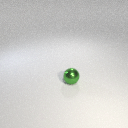
small green metal sphere